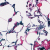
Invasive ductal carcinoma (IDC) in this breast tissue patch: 0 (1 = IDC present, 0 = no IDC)